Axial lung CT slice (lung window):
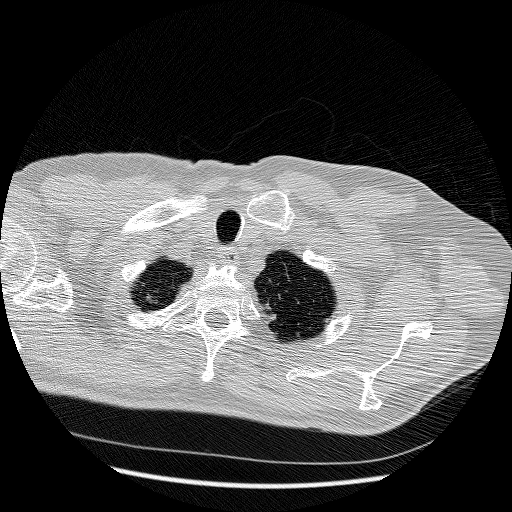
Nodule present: no